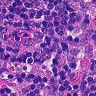
Metastatic tissue present: no